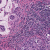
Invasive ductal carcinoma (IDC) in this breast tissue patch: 0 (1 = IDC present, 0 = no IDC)